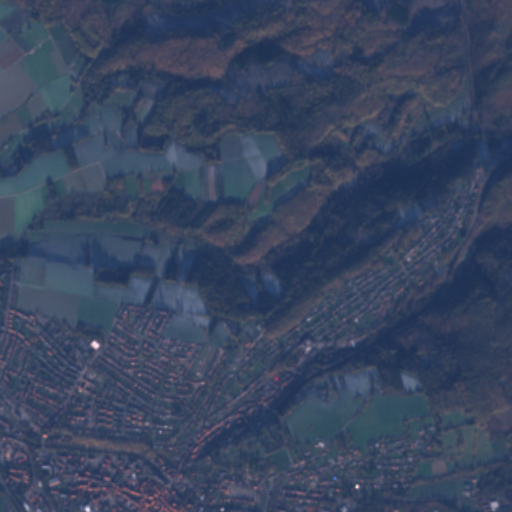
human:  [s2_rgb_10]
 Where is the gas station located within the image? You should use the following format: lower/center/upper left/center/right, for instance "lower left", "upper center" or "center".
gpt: The gas station is located in the lower left of the image.
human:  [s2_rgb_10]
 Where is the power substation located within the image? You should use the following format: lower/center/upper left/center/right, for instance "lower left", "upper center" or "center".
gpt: The power substation is located in the lower left of the image.
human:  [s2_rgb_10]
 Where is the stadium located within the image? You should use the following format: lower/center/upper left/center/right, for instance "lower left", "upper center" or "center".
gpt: The stadium is located in the lower left of the image.
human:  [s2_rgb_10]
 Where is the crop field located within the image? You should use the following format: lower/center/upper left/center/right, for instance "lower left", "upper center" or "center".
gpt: There is no crop field in the image.